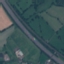
Label: Highway